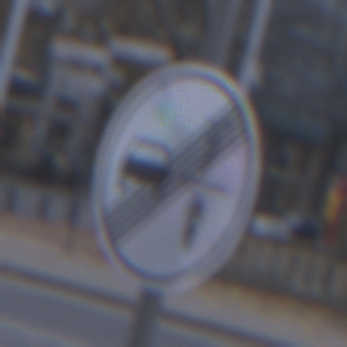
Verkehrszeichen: EndeVerbotUeberholenEinspurigeFahrzeuge
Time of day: SunriseSunset
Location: Outdoor (Urban)
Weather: PartlyCloudy
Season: NotSpecified
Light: Natural